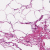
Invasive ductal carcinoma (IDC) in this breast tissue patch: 0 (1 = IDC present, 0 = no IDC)